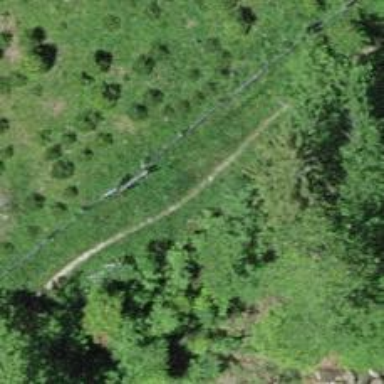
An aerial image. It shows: Grass track of grade3 quality with excellent trail visibility.